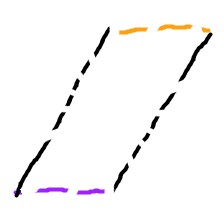
Shape: parallelogram